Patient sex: F
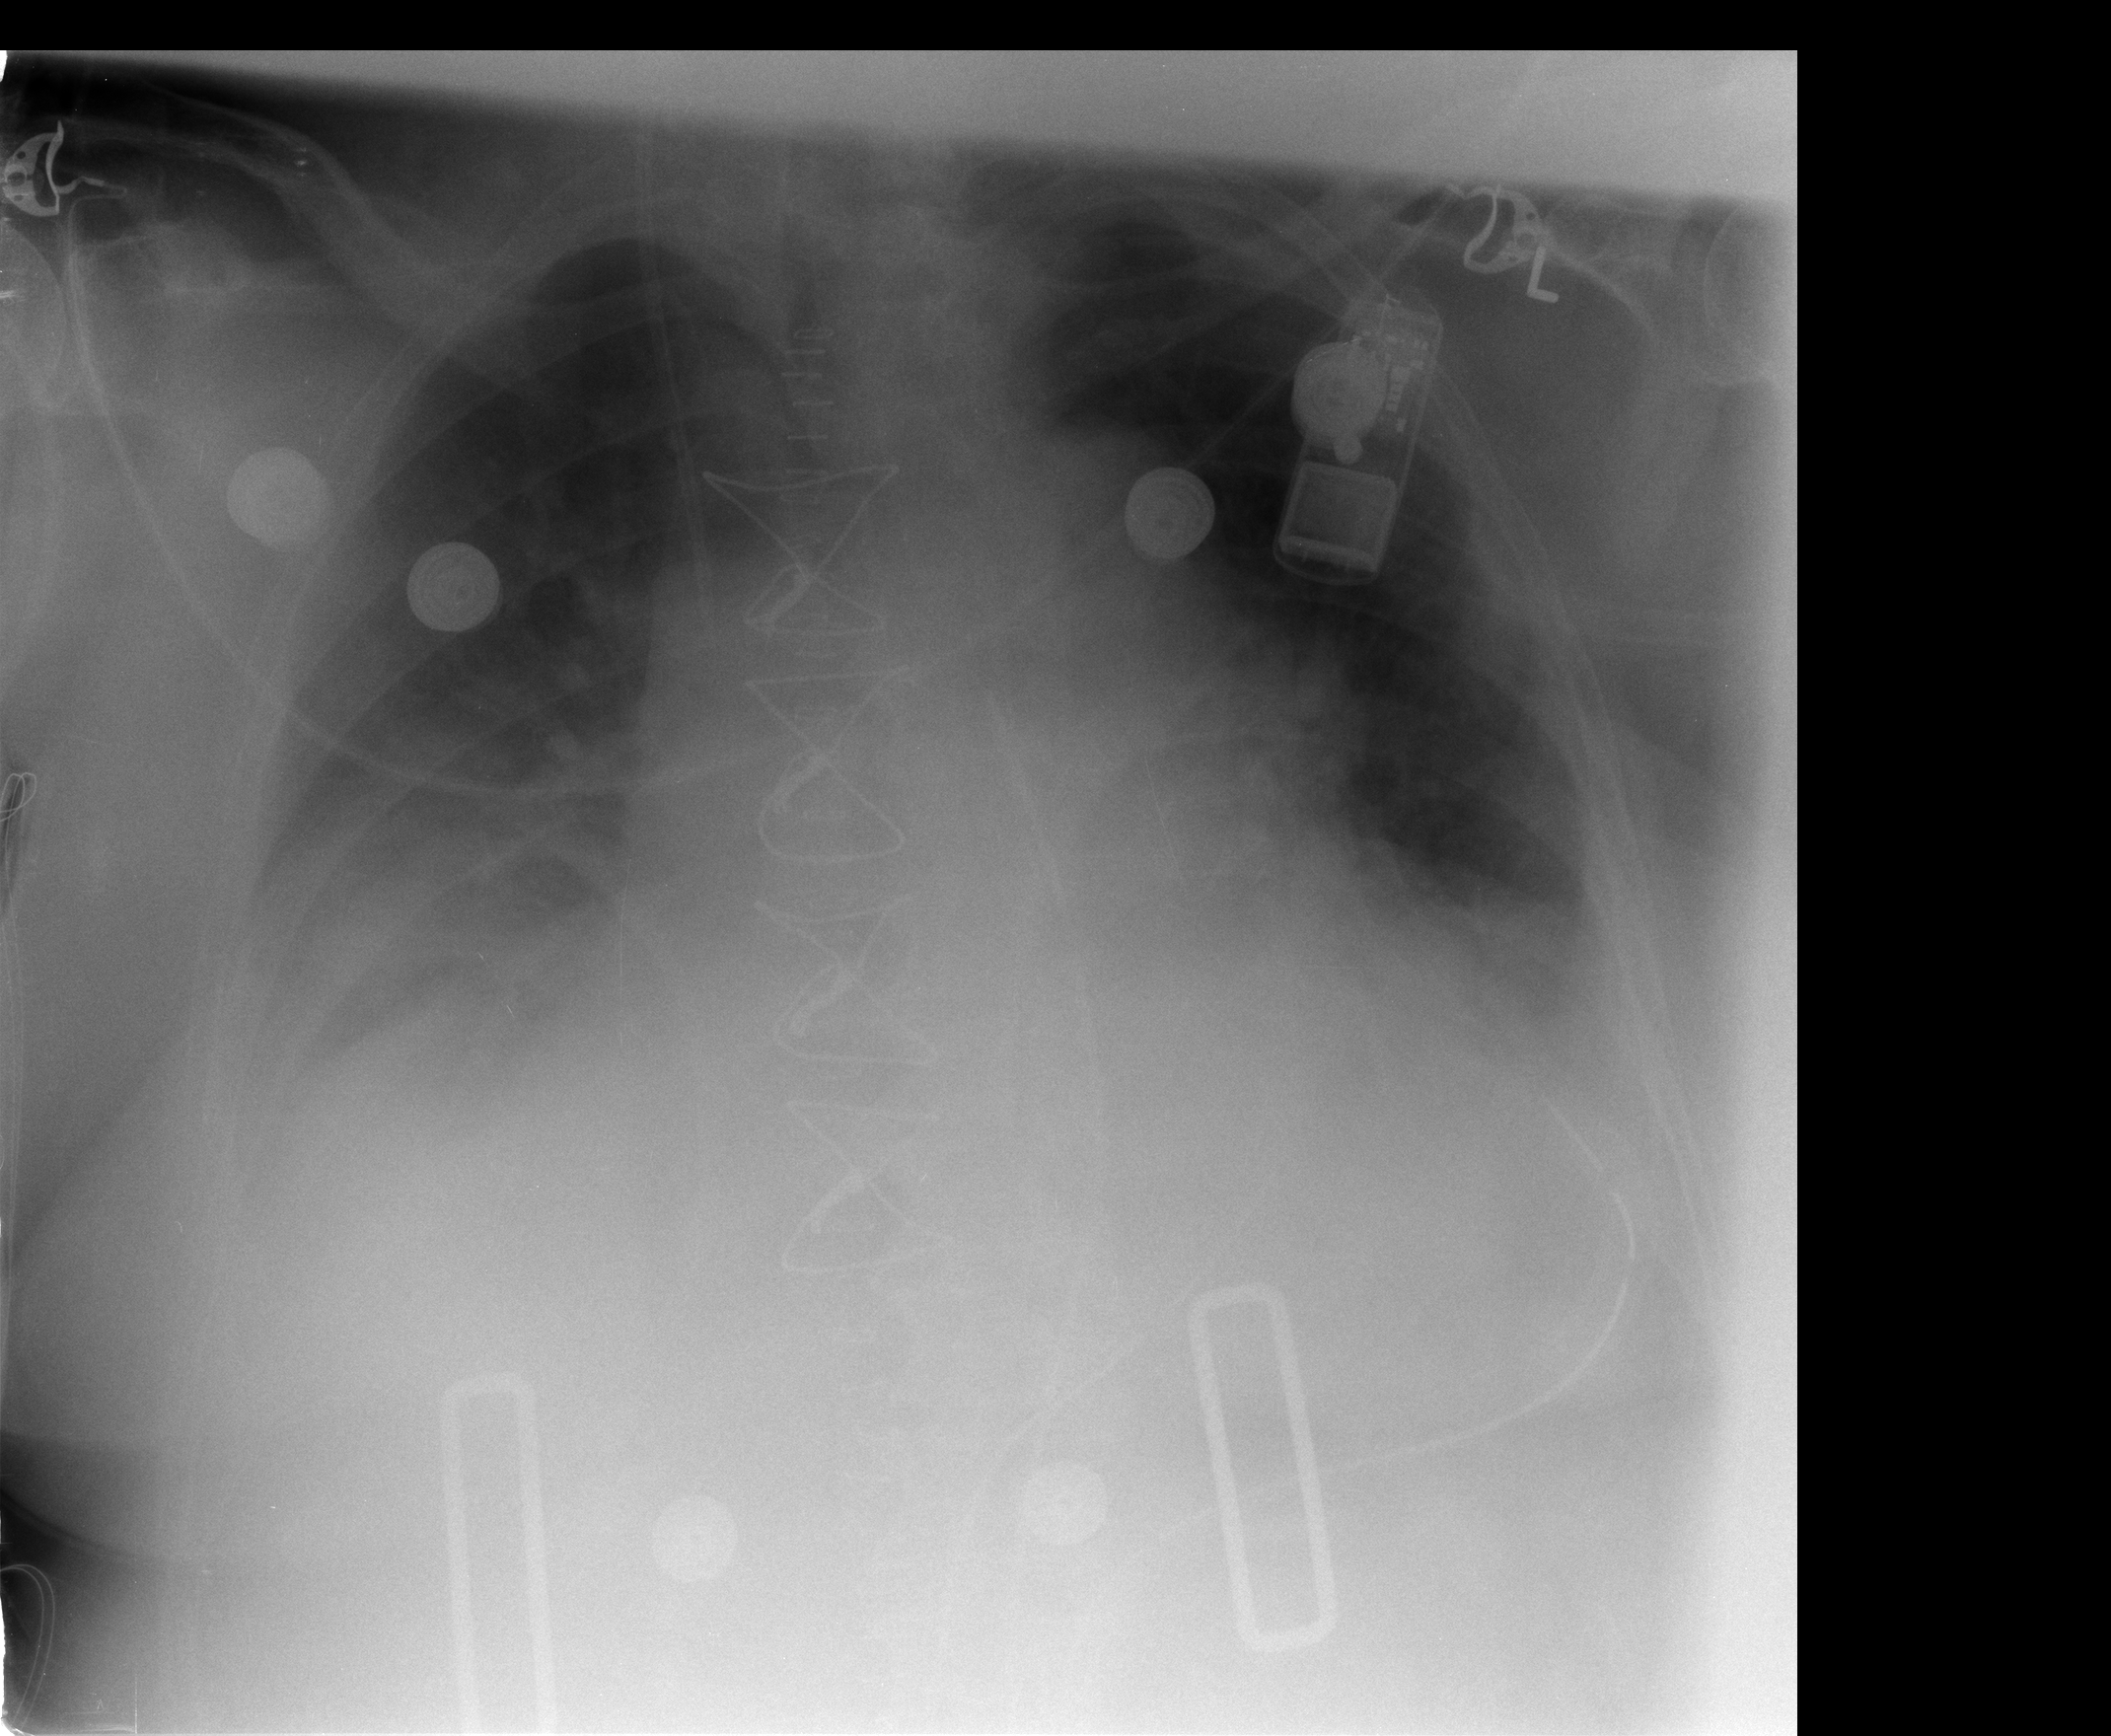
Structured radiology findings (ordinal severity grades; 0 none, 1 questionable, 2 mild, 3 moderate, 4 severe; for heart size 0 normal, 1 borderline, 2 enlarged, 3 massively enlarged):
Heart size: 1
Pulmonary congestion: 1
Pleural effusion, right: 1
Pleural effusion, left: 2
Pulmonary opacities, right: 0
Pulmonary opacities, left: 0
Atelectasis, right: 2
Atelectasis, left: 2